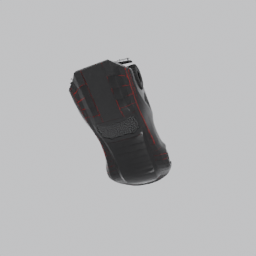
Label: mechanical